Question: When I upload an image, it is quite big some times, I have to create its thumbnail in a specific way.
What I want is if I declare the size of '96x69' for the thumbnail, those uploaded images which are scalable to this resolution should be scaled, and those uploaded images which are quite different in 'wxh', example '1000x1000', they should be cropped to maximum better scalability.
Is there any fast library or built in code as I have tried to do in my own way but it is not that perfect?

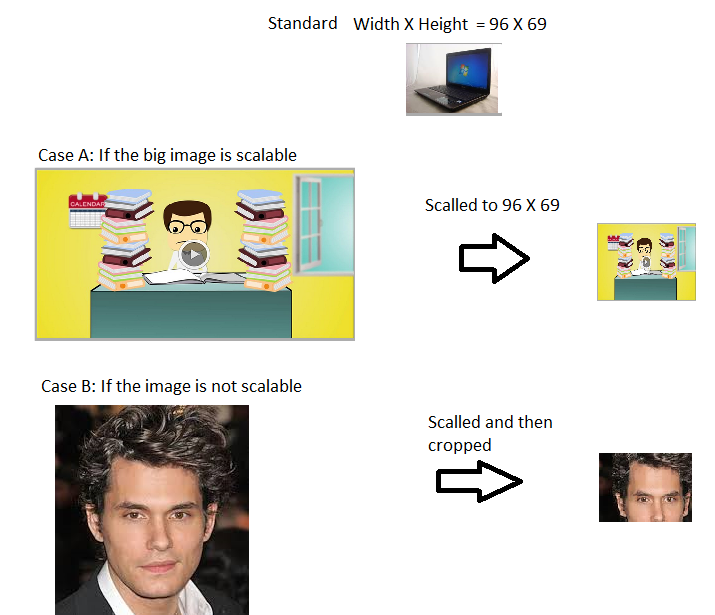
Answer: I strongly recommend which can be found freely on the . Basically, resizing images is a sophisticated procedure that may be included variety techniques such as cropping, scaling, resizing, moving, trimming, etc. that implementing each of these methods is not an easy job. Hence, it's better to use image-resizer.